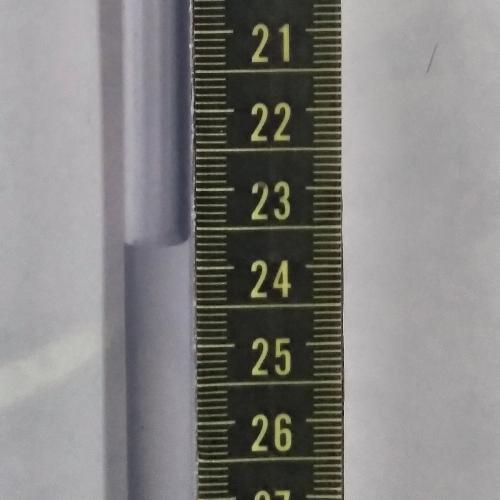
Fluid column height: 23.7 cm